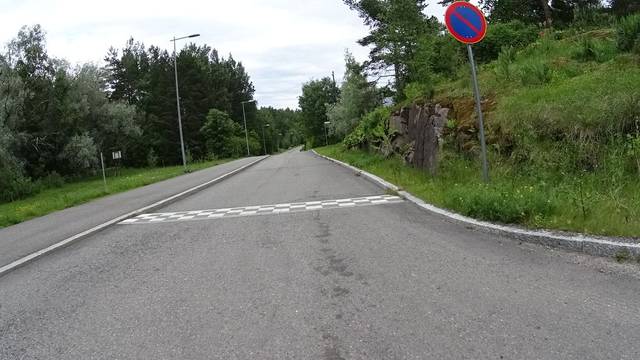
Region: Finland
Coordinates: 60.225, 24.768